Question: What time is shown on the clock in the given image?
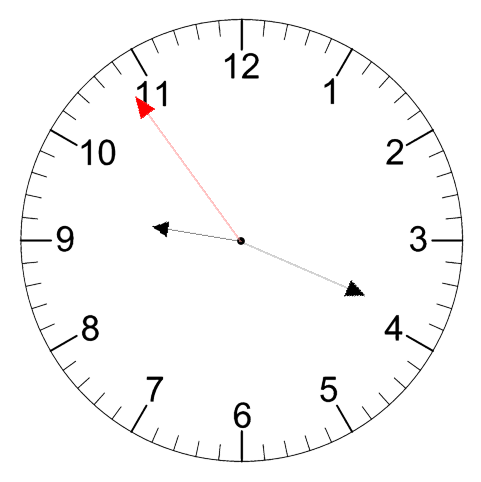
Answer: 09:18:54